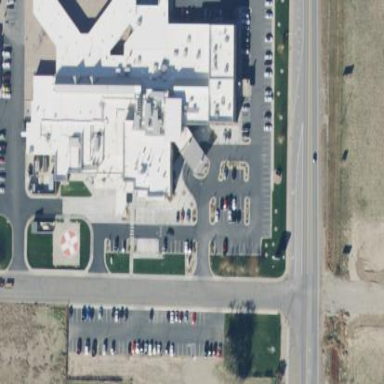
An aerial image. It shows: Hospital building.